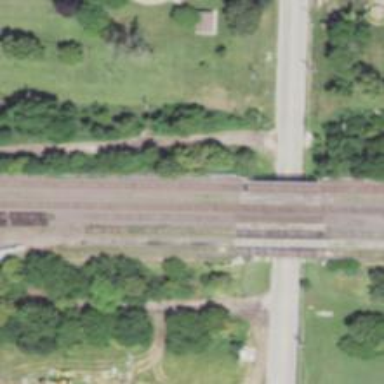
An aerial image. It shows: Railway bridge.